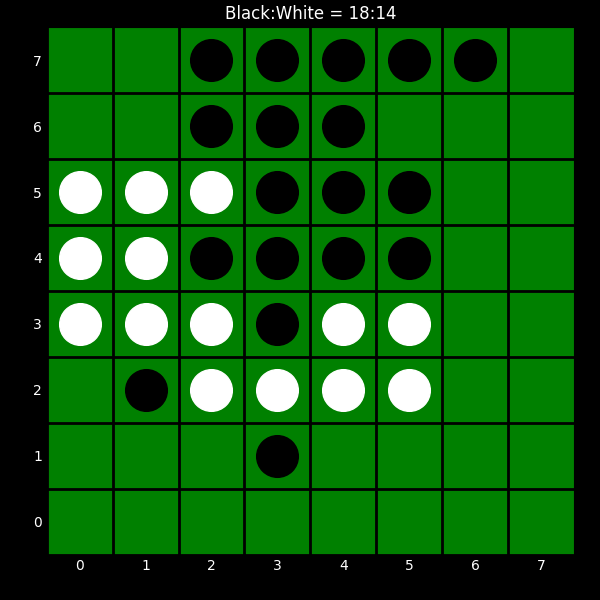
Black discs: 18
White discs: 14